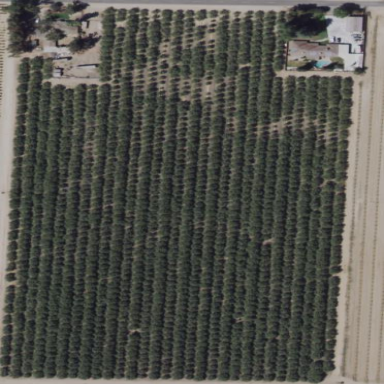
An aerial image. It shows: Almond orchard with rows of almond trees.